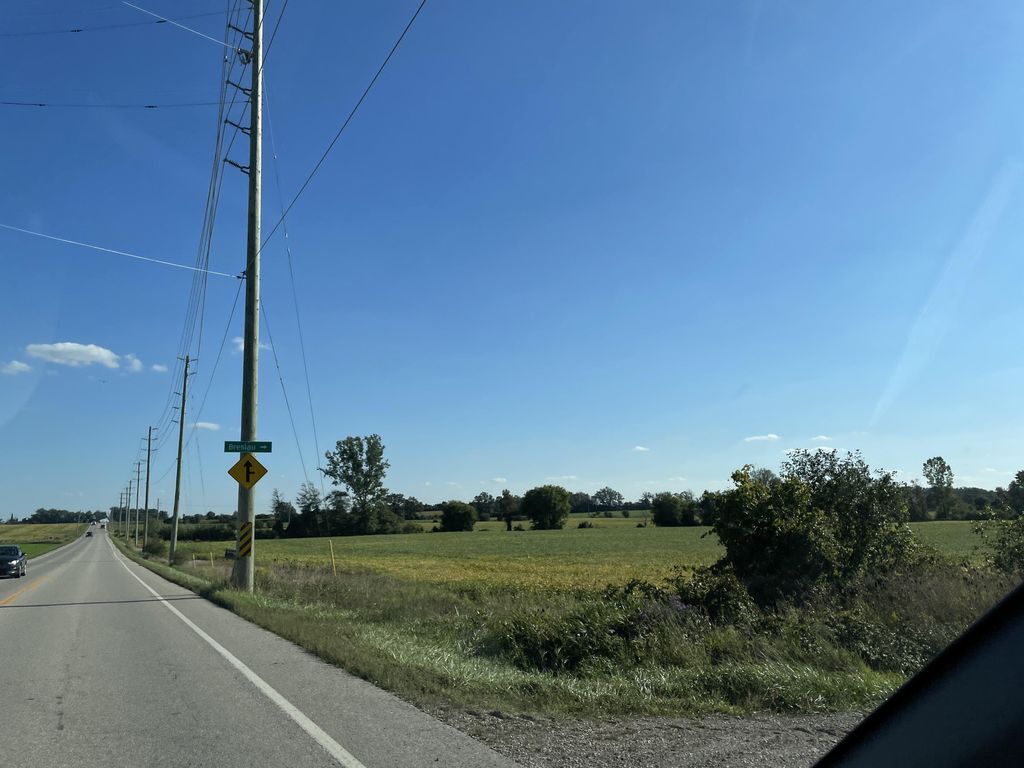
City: kitchener-waterloo